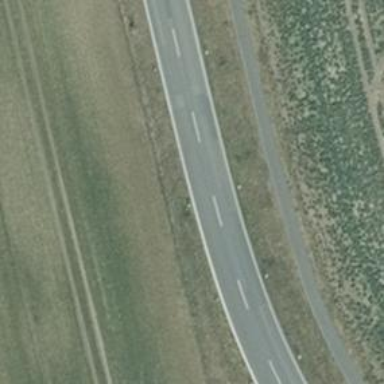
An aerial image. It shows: Secondary road with asphalt surface.